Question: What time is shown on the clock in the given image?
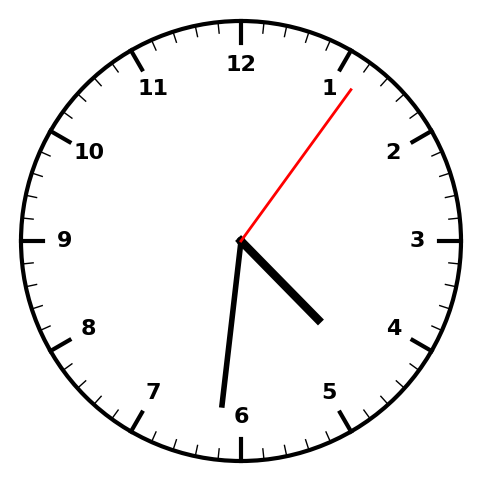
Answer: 04:31:06